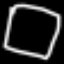
Label: square